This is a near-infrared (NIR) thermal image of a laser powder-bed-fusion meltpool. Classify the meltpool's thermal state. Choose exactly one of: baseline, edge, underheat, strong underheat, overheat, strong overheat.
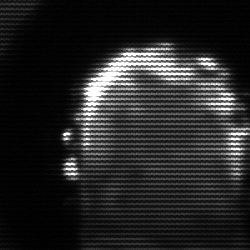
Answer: baseline